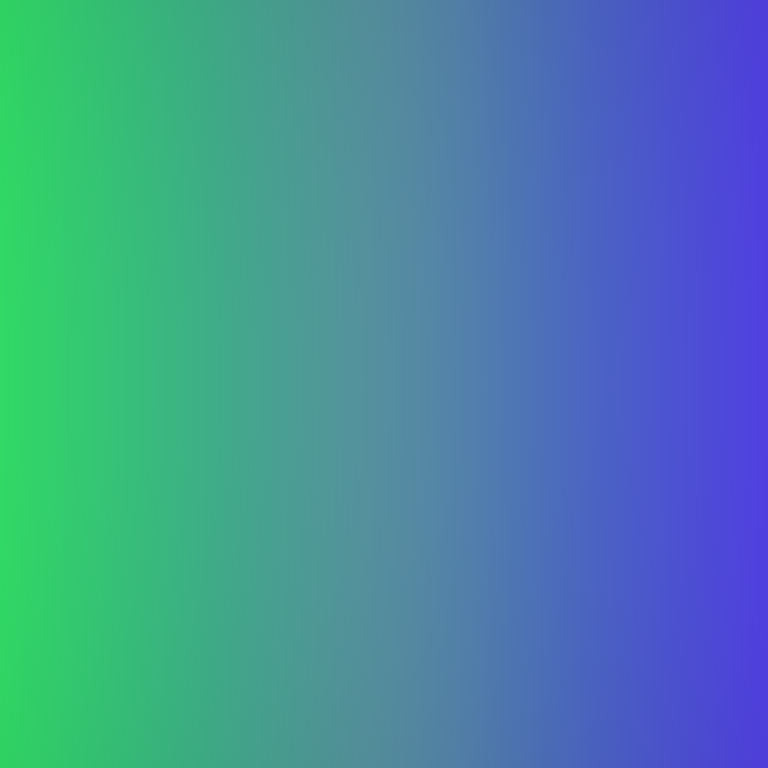
Abstract light effect, smooth gradient from vibrant green to deep blue, calm atmosphere, soft blend, no room, no furniture, no objects.